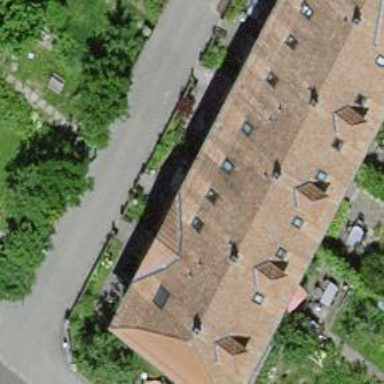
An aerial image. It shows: Residential building with hipped roof covered in maroon roof tiles. The roof orientation is across.